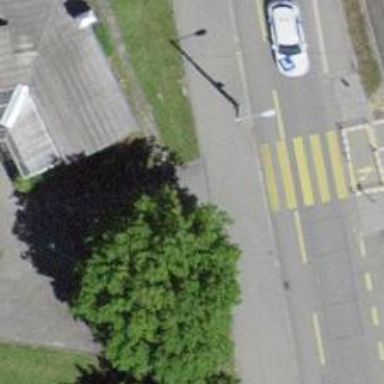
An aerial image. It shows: Bollard barrier.